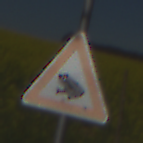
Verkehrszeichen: AmphibienwanderungRechts
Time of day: MorningAfternoon
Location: Outdoor (RoadRail)
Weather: Clear
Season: NotSpecified
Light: Natural